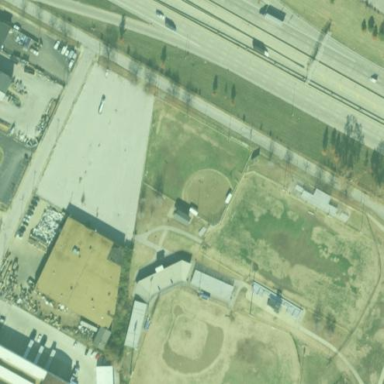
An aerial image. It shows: Baseball pitch for leisure land activities.